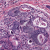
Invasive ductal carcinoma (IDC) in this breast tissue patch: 0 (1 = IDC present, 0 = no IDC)